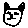
Label: cat